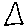
Label: triangle